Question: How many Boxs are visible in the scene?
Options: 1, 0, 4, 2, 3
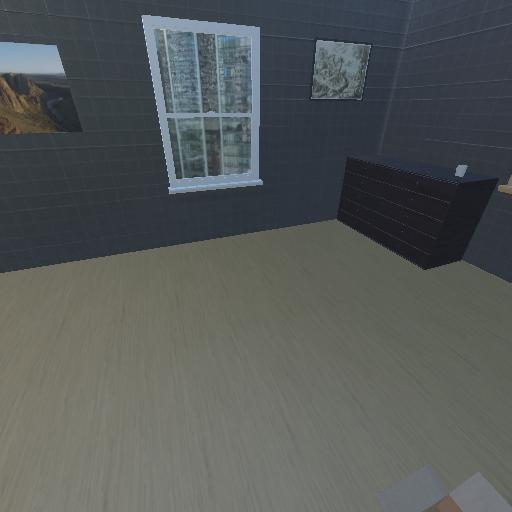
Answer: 1